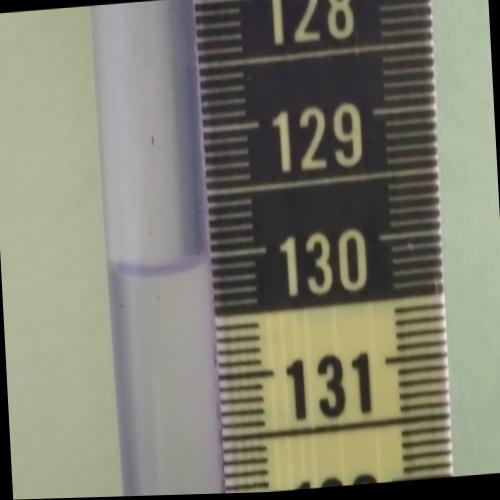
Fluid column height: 130.1 cm